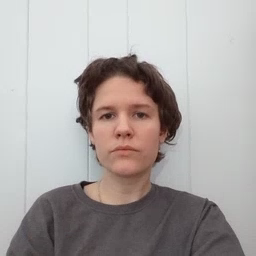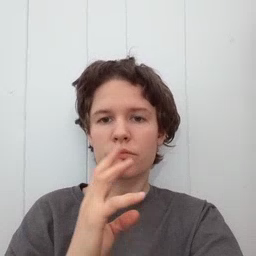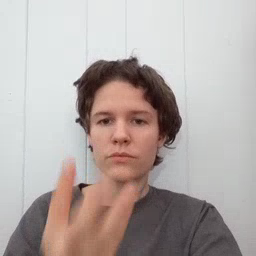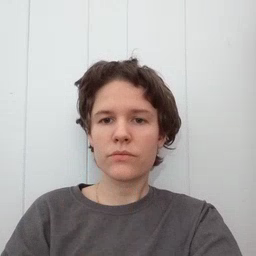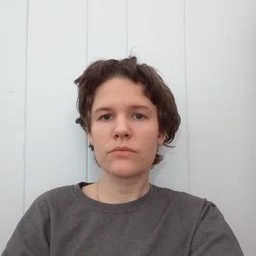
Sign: wet